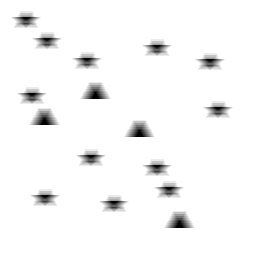
Squares: 0
Triangles: 4
Stars: 12
Total shapes: 16